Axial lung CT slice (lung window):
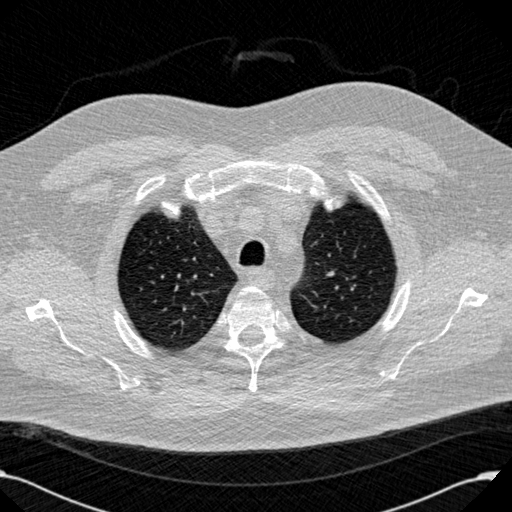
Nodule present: no